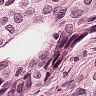
Metastatic tissue present: yes